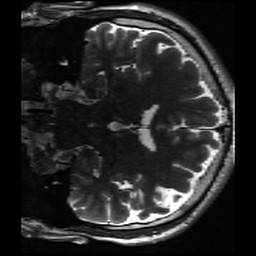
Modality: inplaneT2
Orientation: coronal